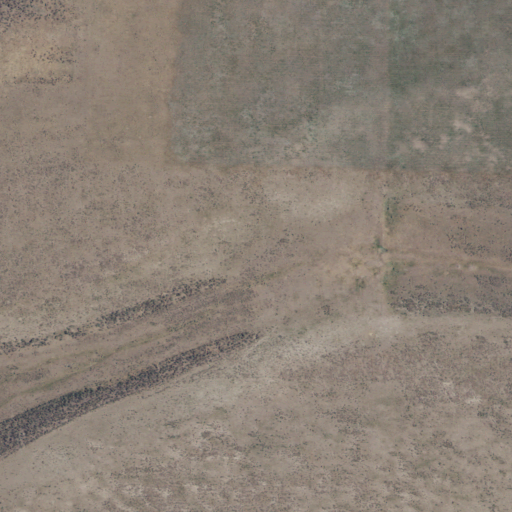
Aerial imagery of valley in Idaho named North Canyon containing cultivated crops, shrub, grassland, and pasture